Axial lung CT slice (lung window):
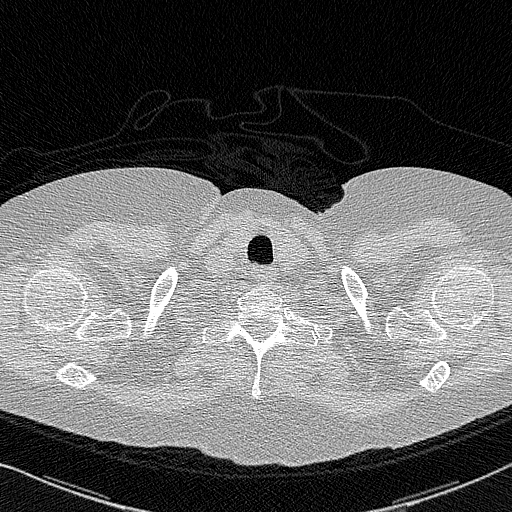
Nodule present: no